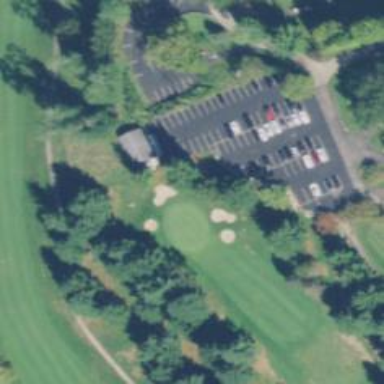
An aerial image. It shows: View of golf hole.